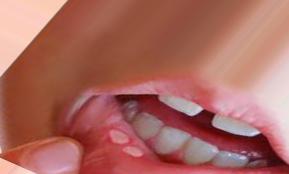
Condition: Mouth Ulcer